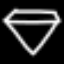
Label: diamond